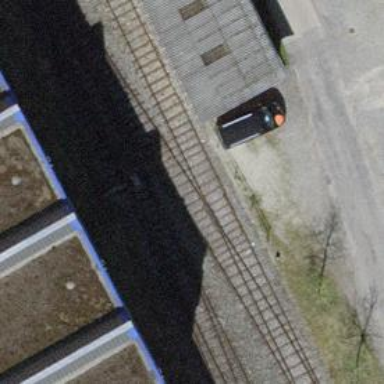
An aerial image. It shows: Railway switch.